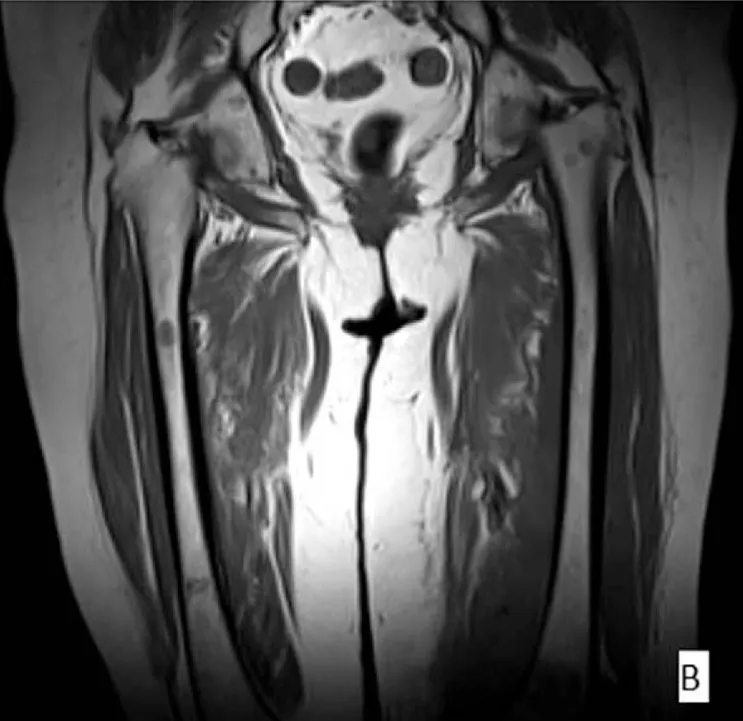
Coronal T1-weighted image.
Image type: radiology (mri)